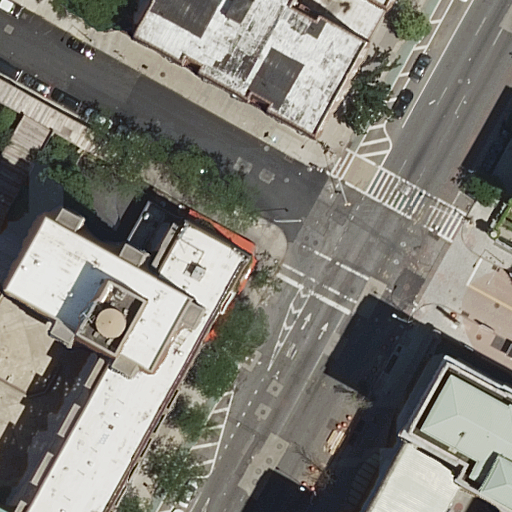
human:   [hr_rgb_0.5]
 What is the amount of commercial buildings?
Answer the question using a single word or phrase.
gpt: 0

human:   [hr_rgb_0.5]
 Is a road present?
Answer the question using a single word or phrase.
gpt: yes

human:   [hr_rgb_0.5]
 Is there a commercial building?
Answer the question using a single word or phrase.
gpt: no

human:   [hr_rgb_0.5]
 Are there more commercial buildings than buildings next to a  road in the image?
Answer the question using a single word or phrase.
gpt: no

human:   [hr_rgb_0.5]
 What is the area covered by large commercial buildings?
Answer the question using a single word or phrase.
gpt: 0m2

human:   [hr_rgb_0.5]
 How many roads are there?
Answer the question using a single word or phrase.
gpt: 7

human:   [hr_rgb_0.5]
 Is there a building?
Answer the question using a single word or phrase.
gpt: yes

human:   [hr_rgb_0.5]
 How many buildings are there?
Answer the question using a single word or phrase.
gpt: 4

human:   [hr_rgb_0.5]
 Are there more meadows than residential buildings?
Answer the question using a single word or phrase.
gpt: no

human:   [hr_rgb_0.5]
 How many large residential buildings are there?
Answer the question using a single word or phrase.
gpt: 2

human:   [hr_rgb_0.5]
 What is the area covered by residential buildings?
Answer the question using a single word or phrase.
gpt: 3661m2

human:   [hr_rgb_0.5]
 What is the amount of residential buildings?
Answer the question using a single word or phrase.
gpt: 4

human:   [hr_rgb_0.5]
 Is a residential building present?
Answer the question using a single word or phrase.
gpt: yes

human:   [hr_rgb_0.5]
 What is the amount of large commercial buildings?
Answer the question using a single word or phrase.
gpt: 0

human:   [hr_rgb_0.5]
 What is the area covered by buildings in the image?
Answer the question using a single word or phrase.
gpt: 3661m2

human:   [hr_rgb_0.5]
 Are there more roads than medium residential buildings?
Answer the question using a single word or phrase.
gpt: yes

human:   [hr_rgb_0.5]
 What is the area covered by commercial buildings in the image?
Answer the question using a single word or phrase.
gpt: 0m2

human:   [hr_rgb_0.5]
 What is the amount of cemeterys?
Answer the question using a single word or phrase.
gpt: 0

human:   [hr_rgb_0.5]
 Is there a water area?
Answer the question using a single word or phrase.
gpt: no

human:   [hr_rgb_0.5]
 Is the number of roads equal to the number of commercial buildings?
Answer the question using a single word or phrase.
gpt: no

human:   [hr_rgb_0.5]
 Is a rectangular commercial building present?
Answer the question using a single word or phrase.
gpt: no

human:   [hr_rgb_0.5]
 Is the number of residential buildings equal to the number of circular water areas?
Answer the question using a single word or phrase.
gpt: no

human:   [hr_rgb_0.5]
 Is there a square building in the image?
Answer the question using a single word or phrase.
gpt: no

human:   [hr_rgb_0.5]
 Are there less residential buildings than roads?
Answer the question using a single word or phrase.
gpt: yes

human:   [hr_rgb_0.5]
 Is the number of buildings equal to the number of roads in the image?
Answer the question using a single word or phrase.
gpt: no

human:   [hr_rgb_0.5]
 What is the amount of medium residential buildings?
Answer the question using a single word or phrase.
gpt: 2

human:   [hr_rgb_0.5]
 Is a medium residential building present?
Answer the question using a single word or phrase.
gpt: yes

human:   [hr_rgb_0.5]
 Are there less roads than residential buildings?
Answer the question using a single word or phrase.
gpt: no

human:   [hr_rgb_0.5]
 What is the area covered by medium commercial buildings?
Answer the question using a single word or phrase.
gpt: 0m2

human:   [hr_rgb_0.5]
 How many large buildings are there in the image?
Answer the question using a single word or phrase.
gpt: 2

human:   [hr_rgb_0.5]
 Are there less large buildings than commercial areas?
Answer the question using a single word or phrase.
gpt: no

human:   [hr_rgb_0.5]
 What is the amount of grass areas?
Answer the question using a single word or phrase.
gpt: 0

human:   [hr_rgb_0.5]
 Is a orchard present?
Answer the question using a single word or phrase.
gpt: no

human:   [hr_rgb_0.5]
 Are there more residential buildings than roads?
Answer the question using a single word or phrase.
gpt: no

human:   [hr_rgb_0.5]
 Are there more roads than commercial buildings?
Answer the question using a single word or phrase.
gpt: yes

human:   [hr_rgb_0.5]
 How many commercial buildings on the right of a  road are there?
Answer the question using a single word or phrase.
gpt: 0

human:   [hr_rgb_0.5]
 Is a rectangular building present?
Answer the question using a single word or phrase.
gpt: yes

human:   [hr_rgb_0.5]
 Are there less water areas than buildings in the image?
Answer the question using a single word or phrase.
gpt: yes

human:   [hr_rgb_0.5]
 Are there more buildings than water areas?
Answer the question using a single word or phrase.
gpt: yes

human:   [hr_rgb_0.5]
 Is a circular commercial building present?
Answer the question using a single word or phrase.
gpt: no

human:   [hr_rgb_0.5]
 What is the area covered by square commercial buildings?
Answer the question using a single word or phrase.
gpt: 0m2

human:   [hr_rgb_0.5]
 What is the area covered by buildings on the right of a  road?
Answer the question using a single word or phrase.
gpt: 3442m2

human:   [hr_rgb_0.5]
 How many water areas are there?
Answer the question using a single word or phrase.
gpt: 0

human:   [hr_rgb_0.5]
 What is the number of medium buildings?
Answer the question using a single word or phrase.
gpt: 2

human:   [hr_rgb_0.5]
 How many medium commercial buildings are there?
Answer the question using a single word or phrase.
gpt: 0

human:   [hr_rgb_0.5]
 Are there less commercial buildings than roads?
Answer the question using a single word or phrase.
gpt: yes

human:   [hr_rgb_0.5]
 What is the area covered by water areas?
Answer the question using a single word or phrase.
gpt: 0m2

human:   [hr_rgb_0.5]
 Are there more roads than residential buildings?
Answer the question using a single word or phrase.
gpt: yes

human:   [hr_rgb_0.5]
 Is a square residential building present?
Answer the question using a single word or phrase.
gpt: no

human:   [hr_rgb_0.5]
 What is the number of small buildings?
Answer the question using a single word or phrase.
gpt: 0

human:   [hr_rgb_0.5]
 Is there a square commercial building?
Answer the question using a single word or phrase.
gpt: no

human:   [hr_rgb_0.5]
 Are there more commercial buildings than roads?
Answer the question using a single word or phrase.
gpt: no

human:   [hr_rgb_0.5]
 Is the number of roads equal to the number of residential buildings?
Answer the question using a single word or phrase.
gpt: no

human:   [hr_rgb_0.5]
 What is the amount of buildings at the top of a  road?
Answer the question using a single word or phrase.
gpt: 1

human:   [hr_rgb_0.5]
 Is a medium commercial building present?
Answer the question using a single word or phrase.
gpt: no

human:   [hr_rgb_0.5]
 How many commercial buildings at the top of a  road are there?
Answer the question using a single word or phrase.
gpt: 0

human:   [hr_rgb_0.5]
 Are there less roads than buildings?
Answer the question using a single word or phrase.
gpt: no

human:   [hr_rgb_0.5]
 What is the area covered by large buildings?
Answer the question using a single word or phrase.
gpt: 3099m2

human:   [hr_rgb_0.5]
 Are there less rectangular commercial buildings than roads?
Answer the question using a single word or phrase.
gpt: yes

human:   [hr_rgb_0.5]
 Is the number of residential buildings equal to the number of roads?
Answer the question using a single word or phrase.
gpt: no

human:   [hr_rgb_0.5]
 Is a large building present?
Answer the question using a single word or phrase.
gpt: yes

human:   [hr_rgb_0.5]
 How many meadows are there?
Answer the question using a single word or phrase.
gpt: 0

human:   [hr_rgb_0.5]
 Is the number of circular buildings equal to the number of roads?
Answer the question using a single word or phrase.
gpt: no

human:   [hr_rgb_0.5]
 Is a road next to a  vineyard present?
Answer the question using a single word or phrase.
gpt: no